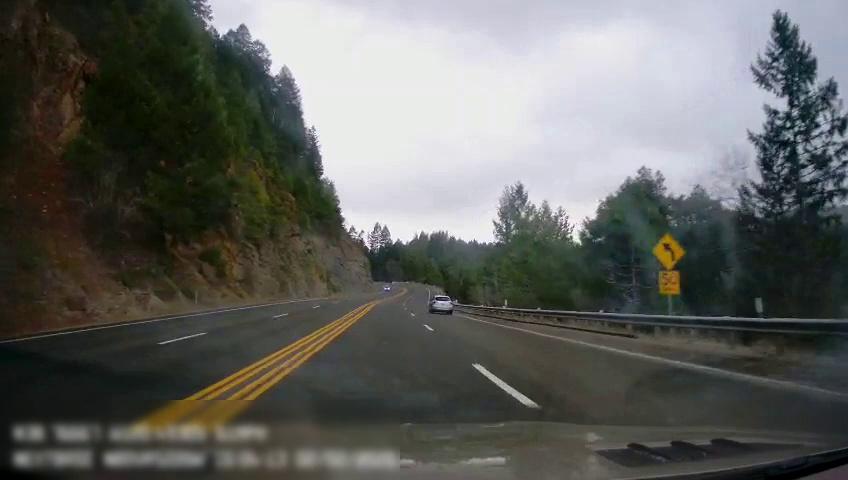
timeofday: Day
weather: Cloudy
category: Drivable Space
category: Vehicles | Car
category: Lanes | Alternate Lane
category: Lanes | Alternate Lane
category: Lanes | Alternate Lane
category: Lanes | Current Lane
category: Lanes | Current Lane
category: Lanes | Alternate Lane
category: Traffic | Signs
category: Traffic | Signs